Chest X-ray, PA view. Patient: 4 years old, sex M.
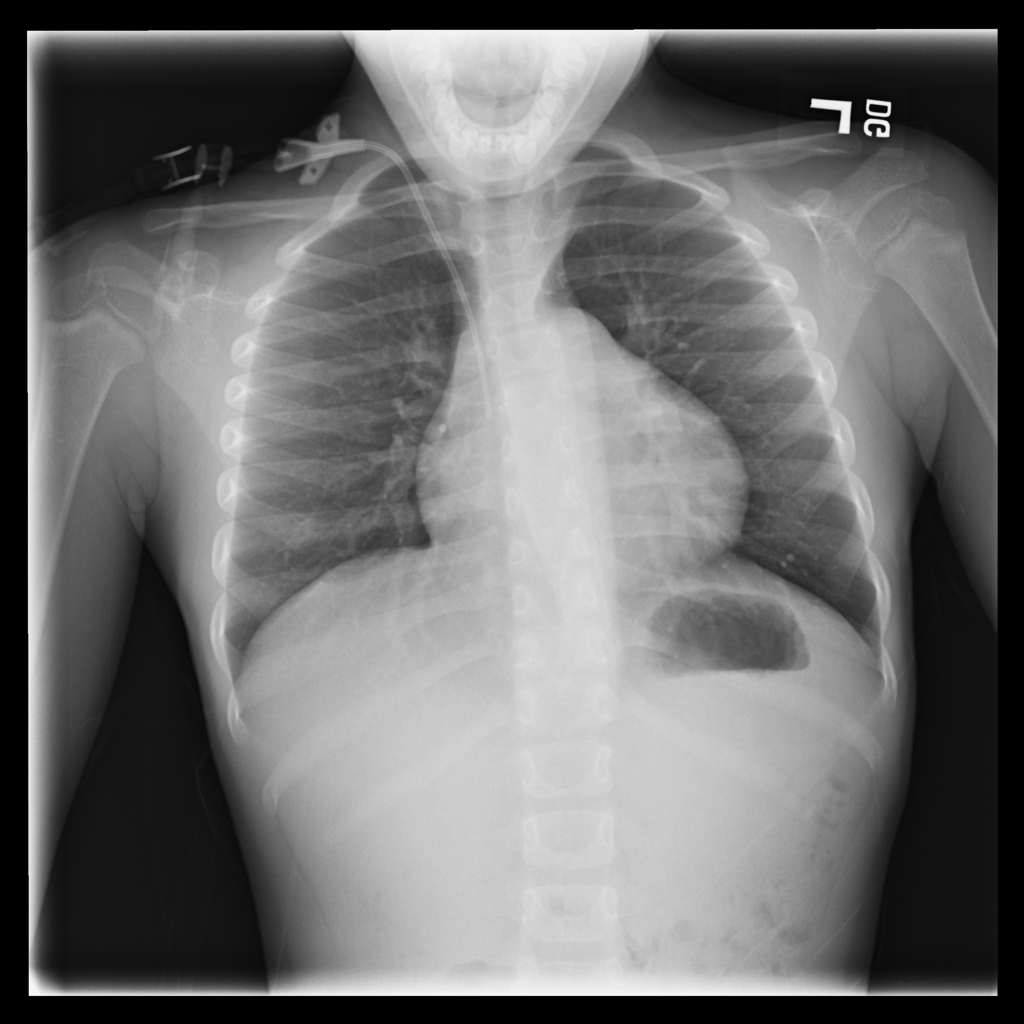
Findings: No Finding